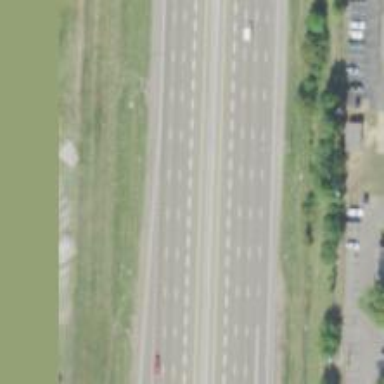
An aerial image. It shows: Asphalt motorway.